Question: This program have a link which is fixed and never change. And it contains 5 textboxes. The fixed link is:
'''
<seite>utm_source=<website>_<page>_de&utm_medium=banner&utm_campaign=<kampagne>&utm_content=<format>
'''
Every value in '<>' should be changed by textbox value. Here you got an image of my little program:

Now my problem is: the first value is correct, but the other values aren't. So for example, if i type in second texbox: "website" it does not only replace '<website>' with "website". it replaced '<website>' with 'System.Windows.Forms.TextBox, Text: website'.
My Code I tried:
'''
private void btn_SendAll_Click(object sender, EventArgs e)
{
txt_FinishLink.Text = txt_Site.Text + "utm_source=" + txt_Website + "_" + txt_Page + "_de&utm_medium=banner&utm_campaign=" + txt_Campaign + "&utm_content=" + txt_Format;
}
'''
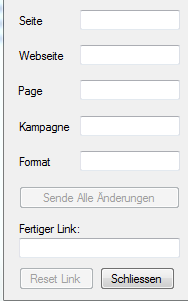
Answer: As pointed out in the comments, the 'Text' property of the 'TextBox' needed to be used:
'''
txt_FinishLink.Text = txt_Site.Text + "utm_source=" + txt_Website.Text + "_" + txt_Page.Text + "_de&utm_medium=banner&utm_campaign=" + txt_Campaign.Text + "&utm_content=" + txt_Format.Text
'''
'Text' will return the string of characters in the specified 'TextBox'.